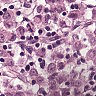
Metastatic tissue present: yes